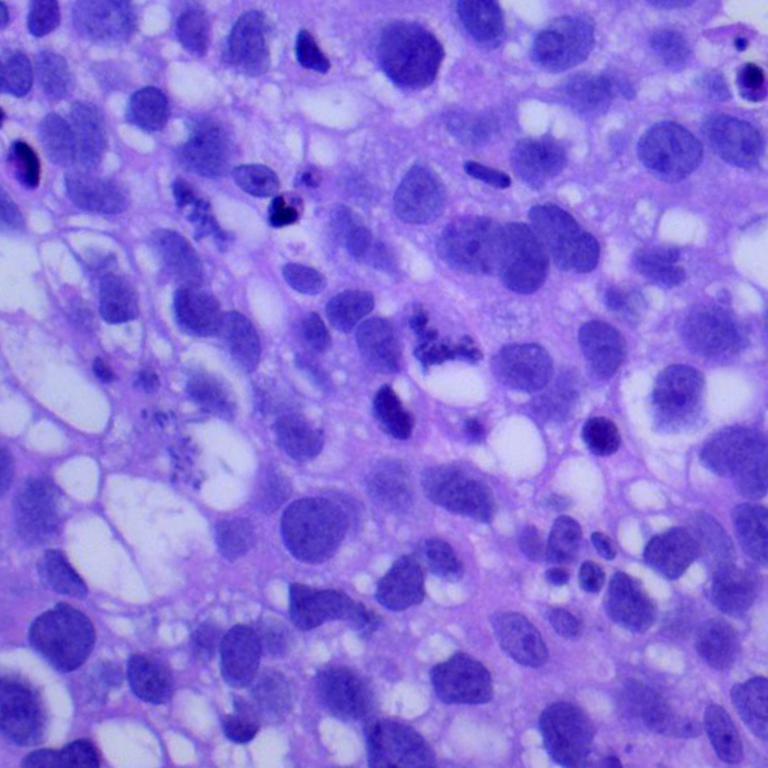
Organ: lung
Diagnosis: squamous carcinomas